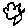
Label: tree